Question: Is it possible to setup FragmentPagerAdapter in a way, that I can see full 1st item on a screen and a part of a second item on the right? So that user knows that she/he has to swipe to show the next one item?
Like this:
Fragment A doesn't fill whole screen, Fragment B is being seen, a part of it. So user knows that sth is there and he/she has to swipe to see it
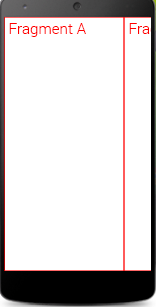
Answer: You should have a look at this: <URL>